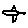
Label: bird